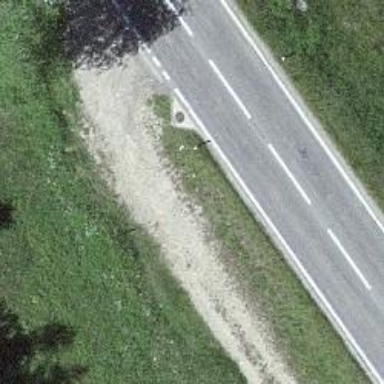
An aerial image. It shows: Track road with grade4 tracktype.